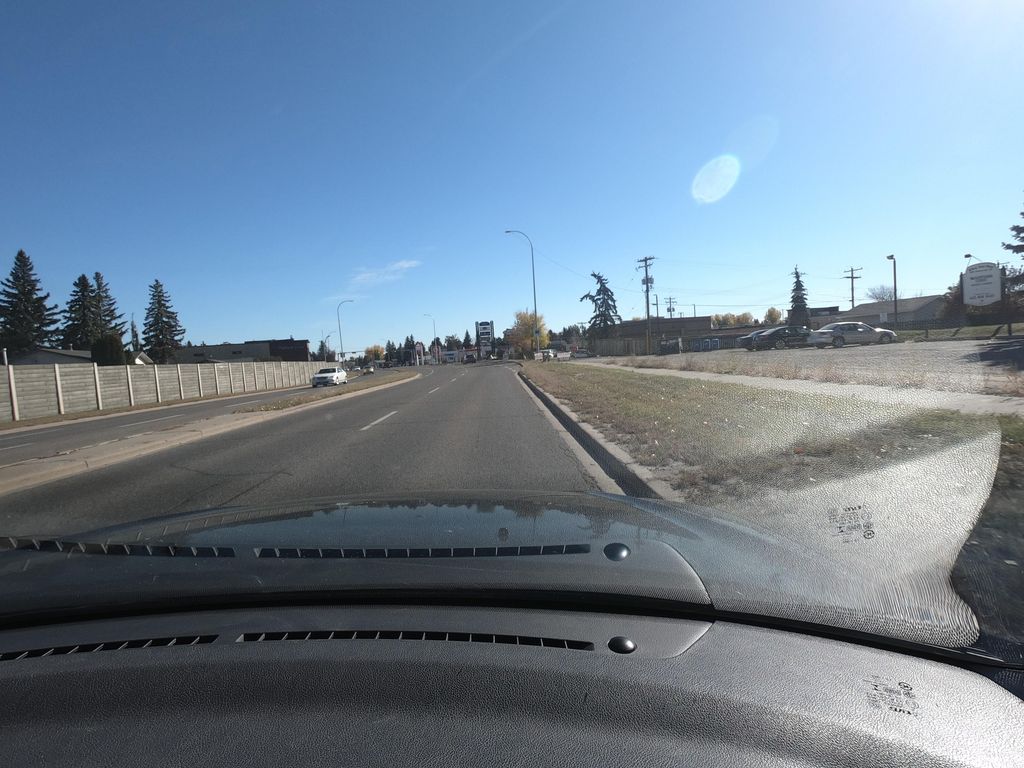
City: calgary